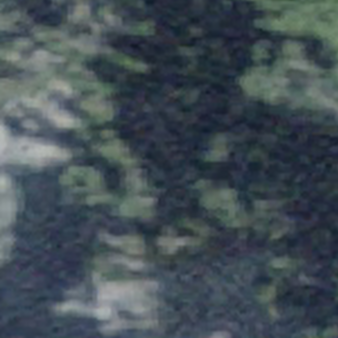
Label: other